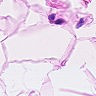
Metastatic tissue present: no